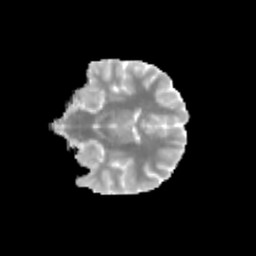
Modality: MD
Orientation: coronal
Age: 11
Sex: female
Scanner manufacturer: siemens
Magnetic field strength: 3 T
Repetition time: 3.8 s
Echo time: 0.07 s